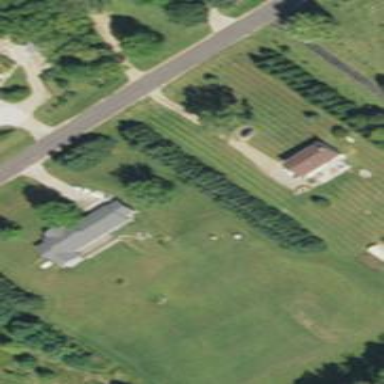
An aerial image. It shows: Driveway leading to service road.